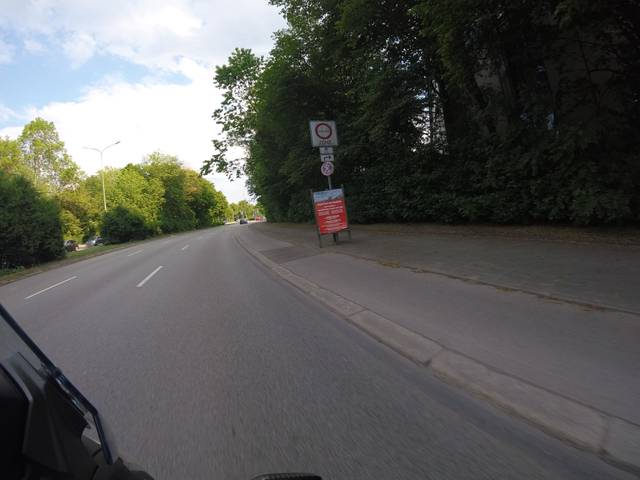
Region: Germany
Coordinates: 48.125, 11.62